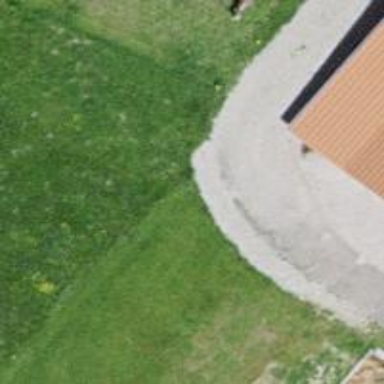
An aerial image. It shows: Grassy path.